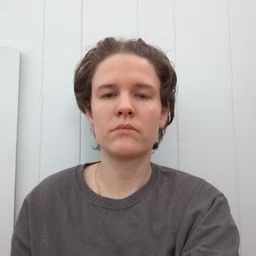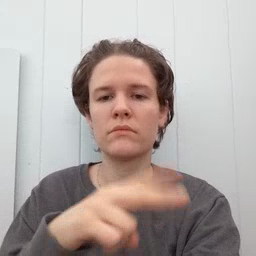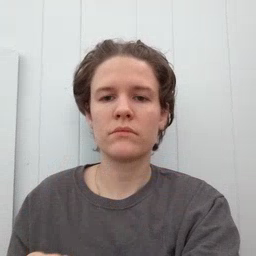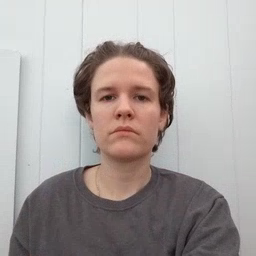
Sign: fall